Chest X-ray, AP view. Patient: 56 years old, sex F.
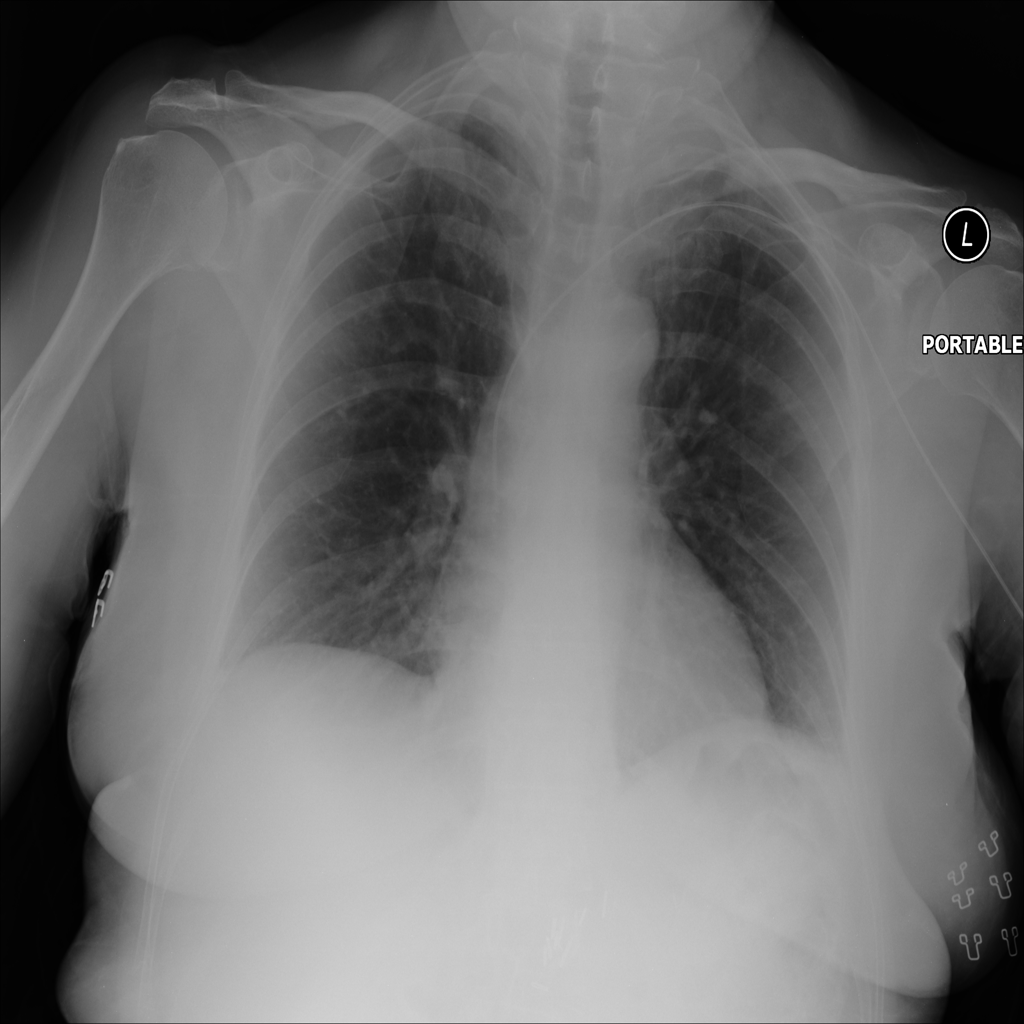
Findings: No Finding